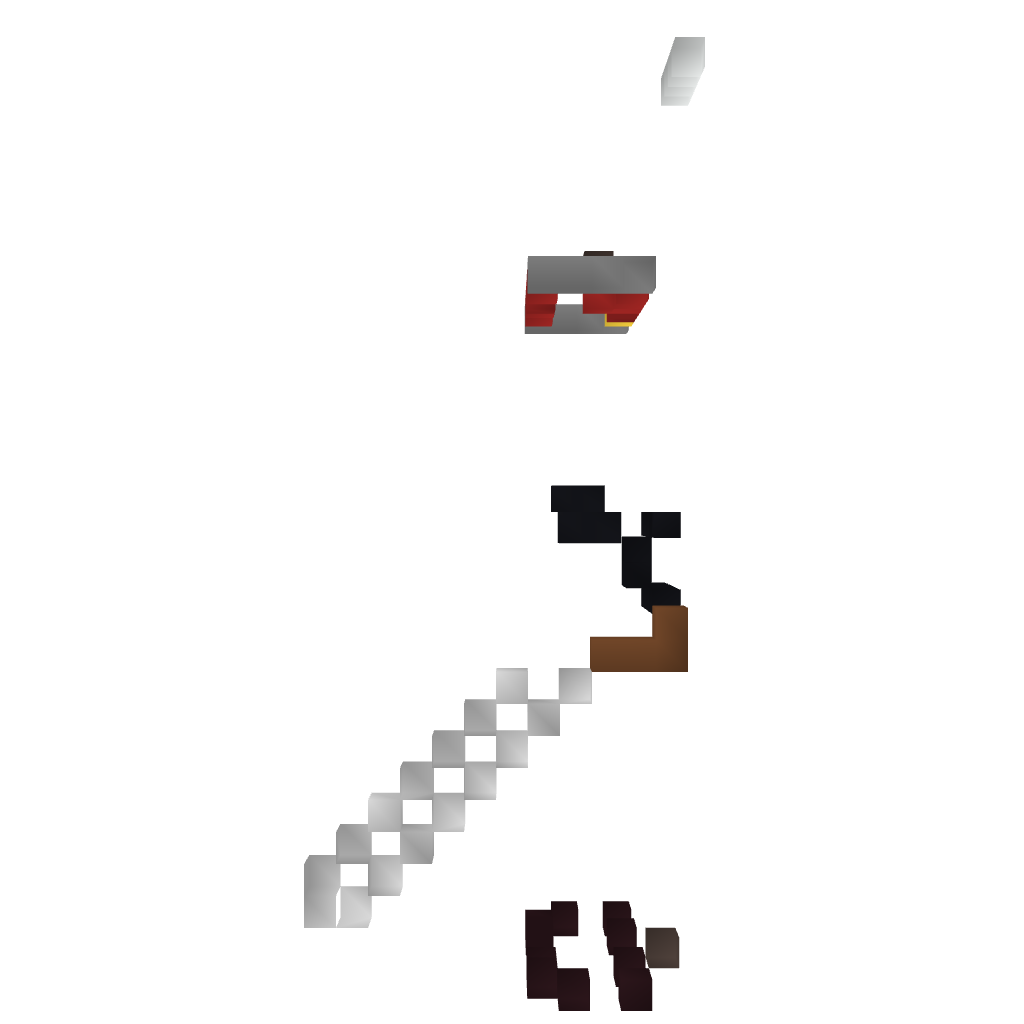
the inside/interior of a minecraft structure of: Roman Statue